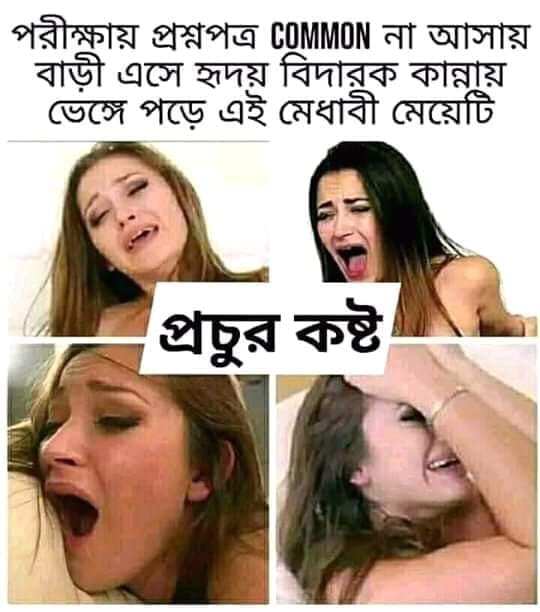
Caption: পরীক্ষায় প্রশ্নপত্র COMMON  না আসায় বাড়ী এসে হৃদয় বিদারক কান্নায় ভেঙ্গে পড়ে এই মেধাবী মেয়েটি  প্রচুর কষ্ট
Label: hate